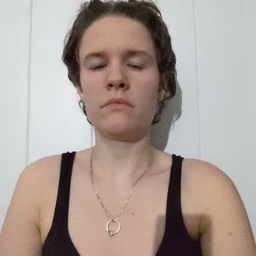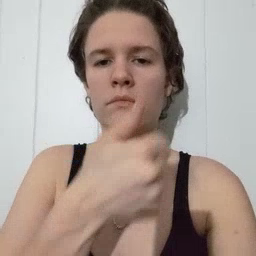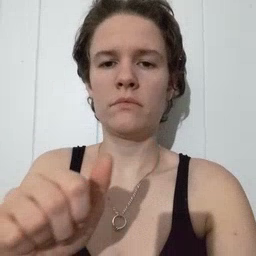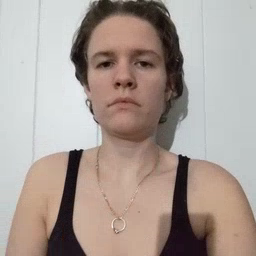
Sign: any